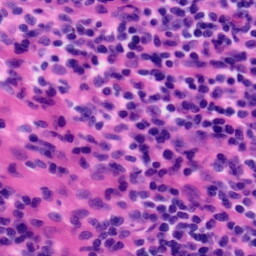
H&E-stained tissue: Tonsil